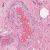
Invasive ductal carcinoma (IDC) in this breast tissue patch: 0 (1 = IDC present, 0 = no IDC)